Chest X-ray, PA view. Patient: 37 years old, sex M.
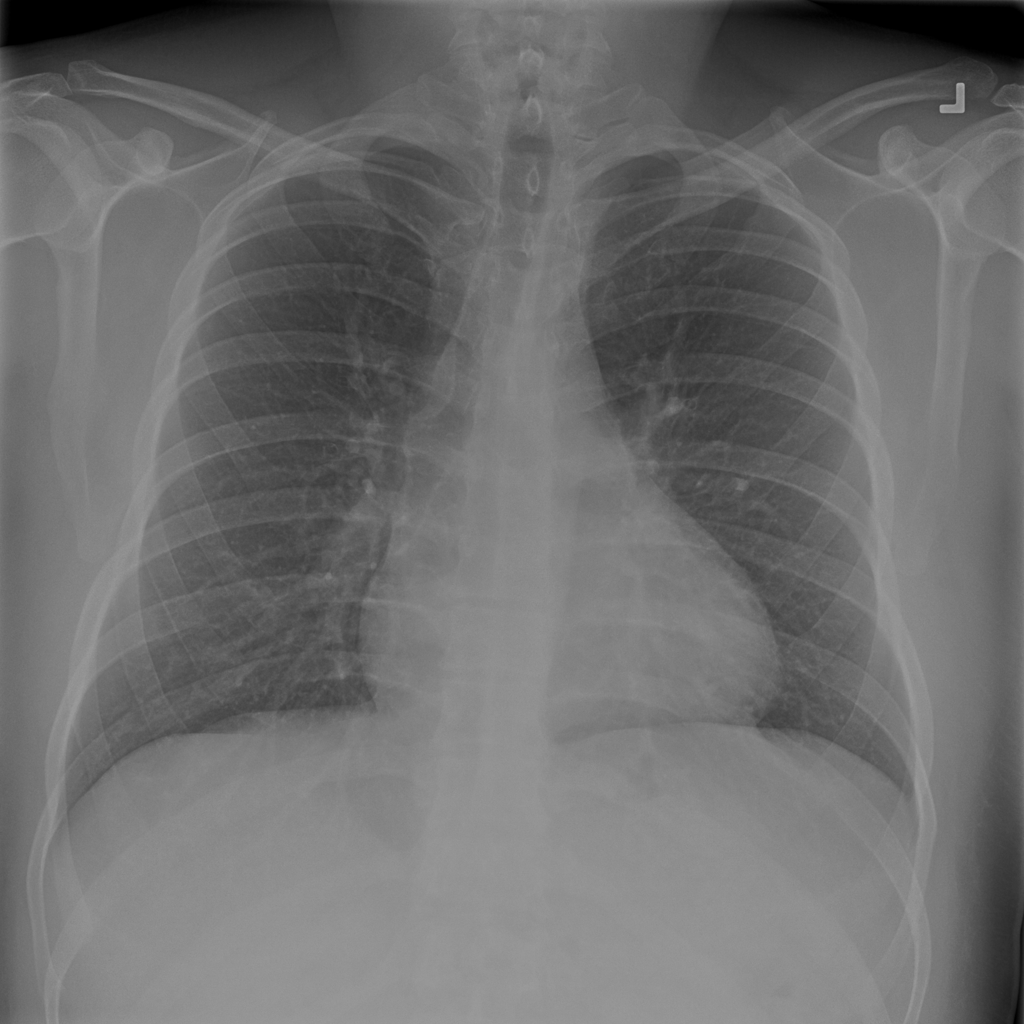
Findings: Cardiomegaly